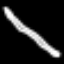
Label: pencil